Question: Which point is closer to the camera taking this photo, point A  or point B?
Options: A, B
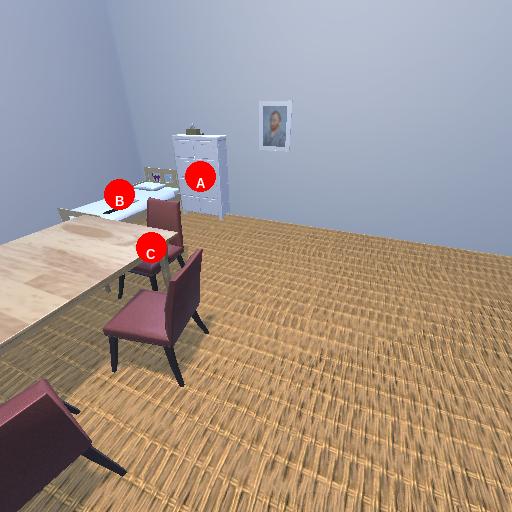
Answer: A